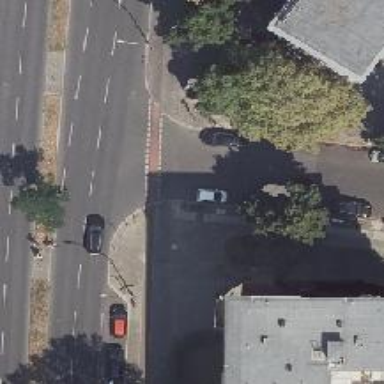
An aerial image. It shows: Residential road with asphalt surface and separate sidewalk.